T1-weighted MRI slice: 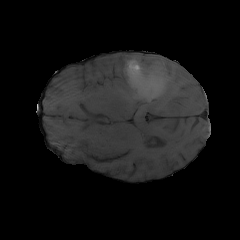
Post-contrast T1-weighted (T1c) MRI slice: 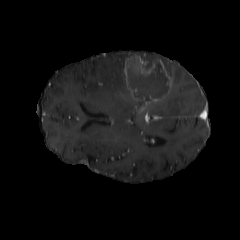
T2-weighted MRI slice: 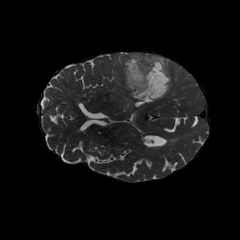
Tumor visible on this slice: yes